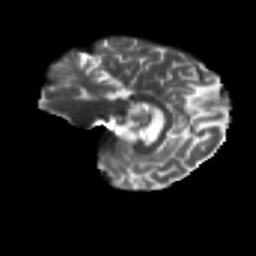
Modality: T2w
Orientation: sagittal
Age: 66
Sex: female
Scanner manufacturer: siemens
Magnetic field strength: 3 T
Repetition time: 4.71 s
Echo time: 0.0906 s